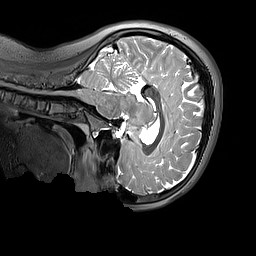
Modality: T2w
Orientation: sagittal
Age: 11
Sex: female
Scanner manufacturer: siemens
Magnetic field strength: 3 T
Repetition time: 3.2 s
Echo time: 0.408 s